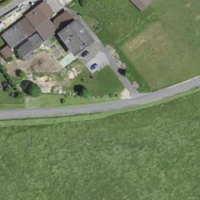
EUNIS habitat code: 55
Species observed at this site:
Bombycilla garrulus